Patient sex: F
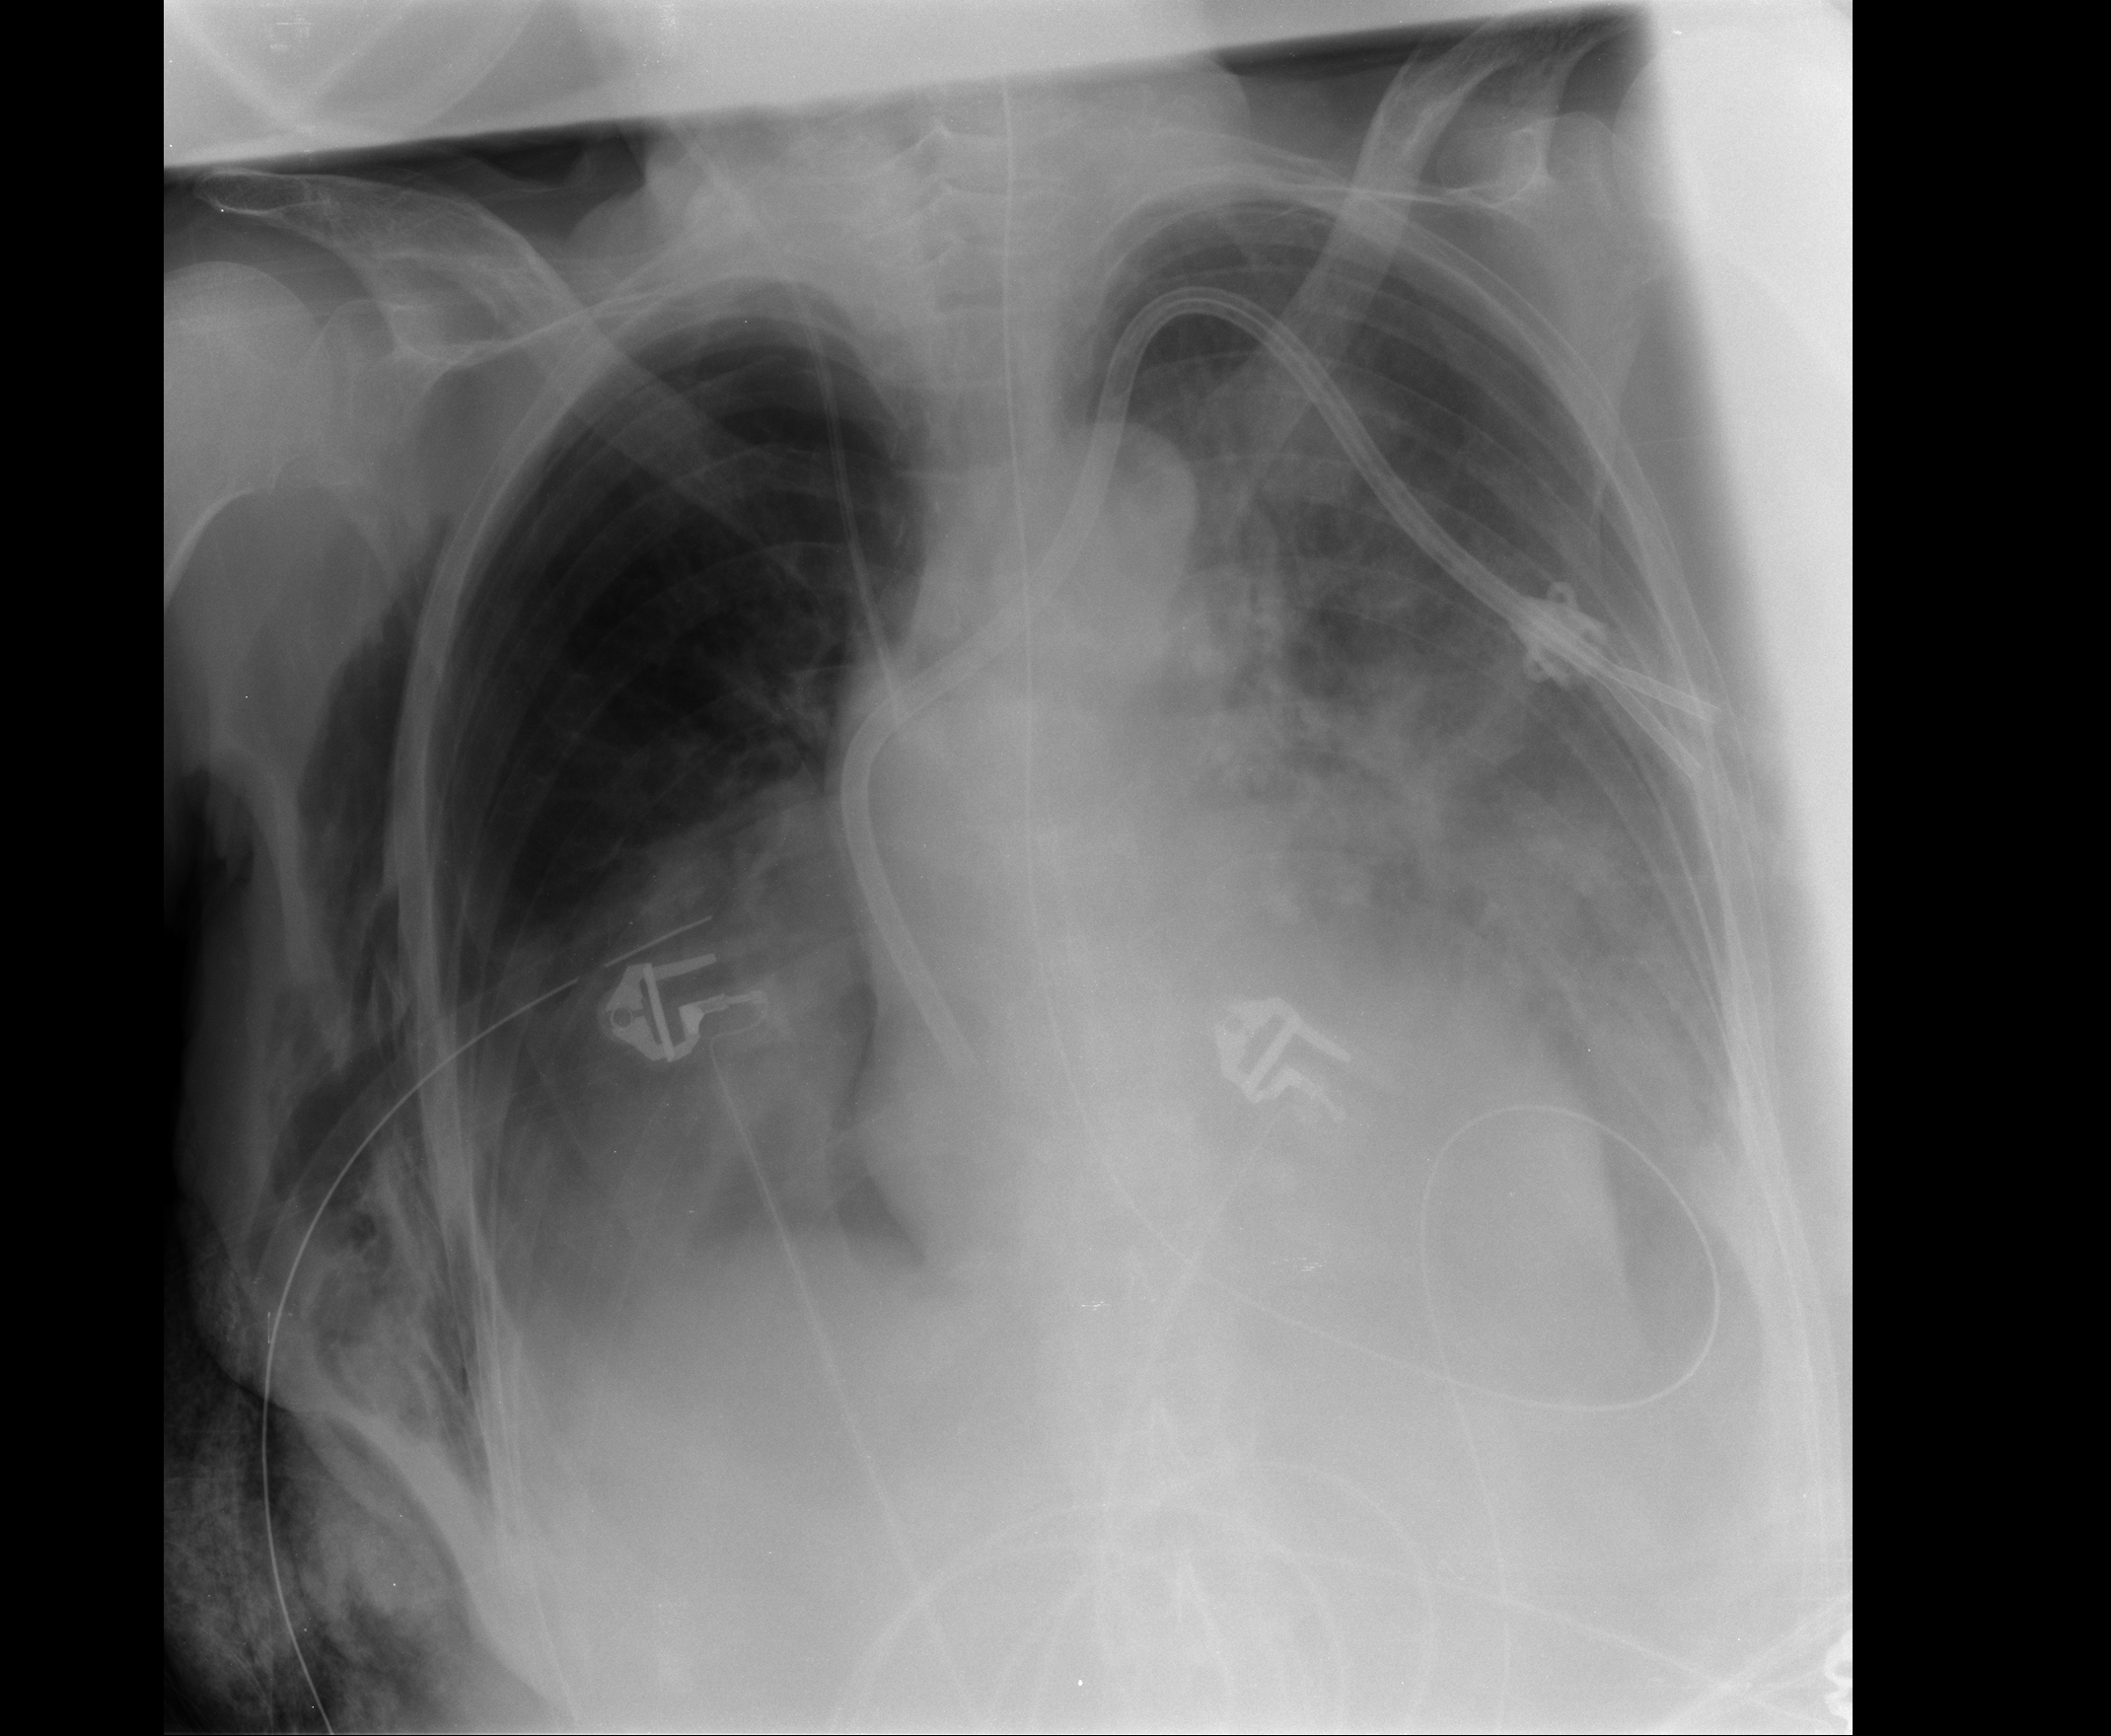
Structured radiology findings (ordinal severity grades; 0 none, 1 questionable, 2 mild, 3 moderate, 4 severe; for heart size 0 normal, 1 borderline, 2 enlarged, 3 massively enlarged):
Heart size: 0
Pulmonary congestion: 2
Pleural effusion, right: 2
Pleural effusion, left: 2
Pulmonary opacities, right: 2
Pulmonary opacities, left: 3
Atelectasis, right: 2
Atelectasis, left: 3